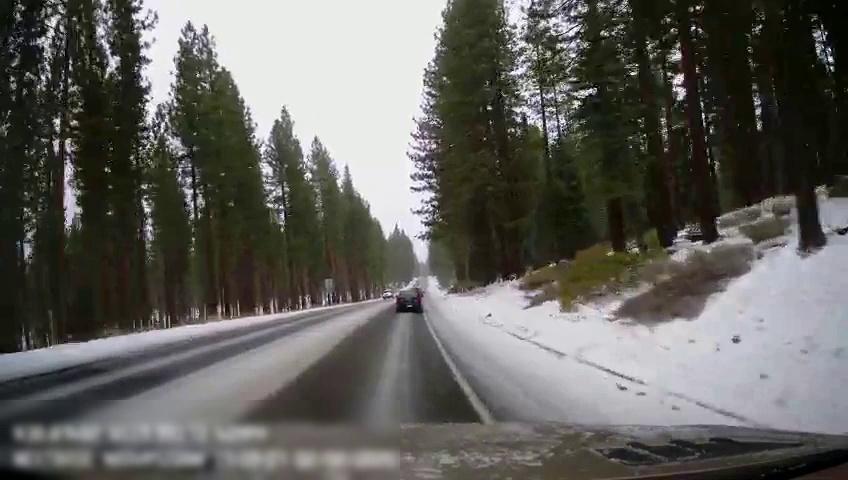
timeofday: Day
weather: Snowy
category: Drivable Space
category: Vehicles | SUV
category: Vehicles | Car
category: Vehicles | Car
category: Lanes | Current Lane